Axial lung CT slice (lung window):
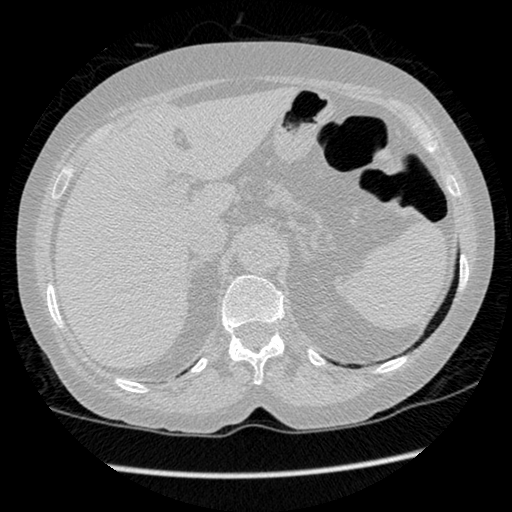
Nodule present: no